Aerial crown-view tile of a tropical tree (Barro Colorado Island, Panama), acquired 20250818:
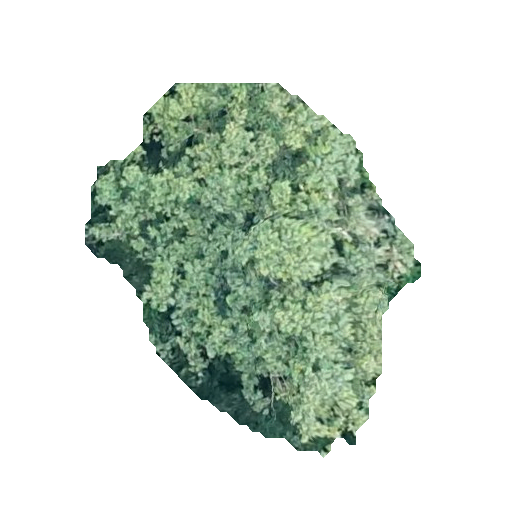
Species: Luehea seemannii
GBIF accepted scientific name: Luehea seemannii
Crown area: 116.425 m²